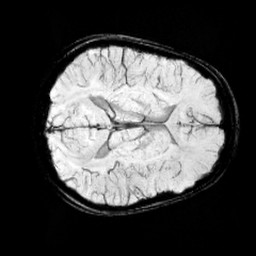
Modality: minIP
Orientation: axial
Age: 12
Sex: female
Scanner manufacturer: siemens
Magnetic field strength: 3 T
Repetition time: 0.027 s
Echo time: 0.02 s